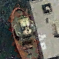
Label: Towing_vessel